Question: I am in process to create a new android application with EditText component occupying my complete screen
{ '<EditText android:width="fill_parent" android:height="fill_parent" />'}
I am assigning text to EditText component through 'setText(getResources().getIdentifier("TextName","string",getPackageName()));' file dynamically according to users choice from options available in Spinner
It is all fine to execute desired output, but when i change my landscape from verticall to horzontal and vice-versa, my application crashes with annoying statement "Unforfunetly, exampleApplication has stopped"
I will be Thankful to any encouraging reply and suitable solution.
Thank you in advance.
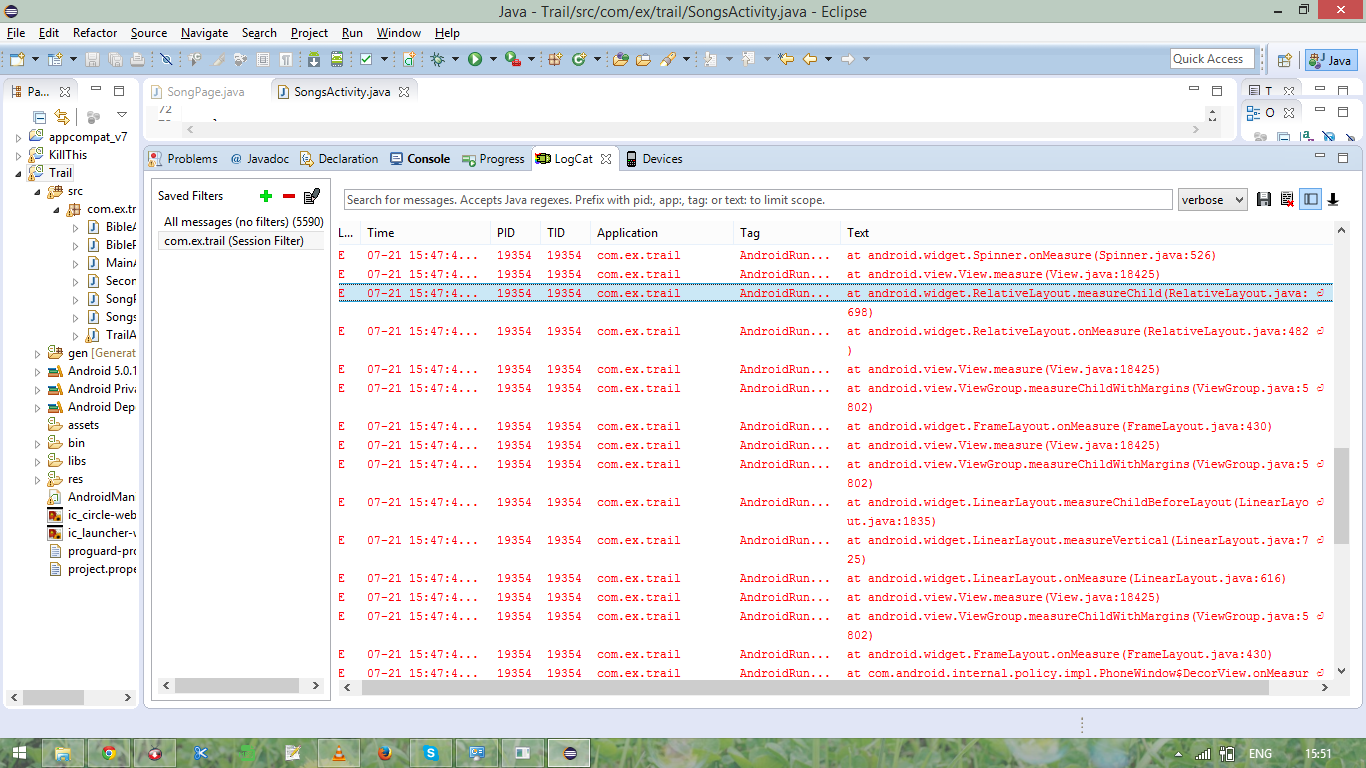
Answer: So, what's happening is that when you rotate the screen, Android tries to recreate the activity in landscape mode (because you could have provided a landscape layout file).
If you don't want to have a landscape layout specifically, then add this to your '<activity></activity>' tag in 'AndroidManifest.xml':
'''
<activity
android:name=".SongsActivity"
android:configChanges="keyboardHidden|orientation" <!--This line-->
android:label="SomeLabelName" />
'''
This will rotate the activity without any recreation.
What exactly does this mean? Adding this tag in your activity tells Android that Configuration Changes, if any, will be handled by you explicitly, and the system need not worry about recreation. In response, the system simply rotates the view, which is sufficient in most cases.
I would still suggest that you read more of Android documentation on this. Hope this helps! :)